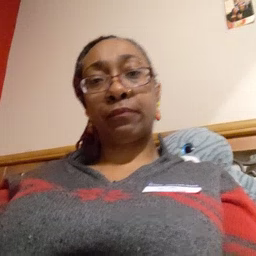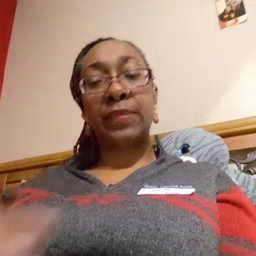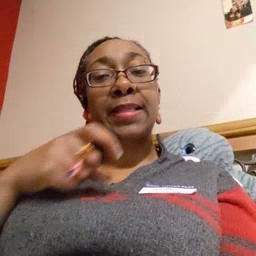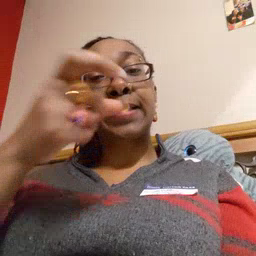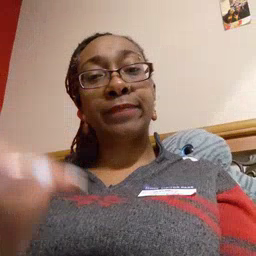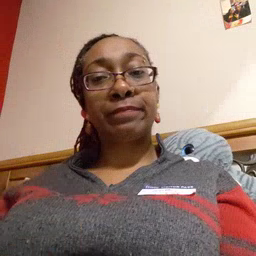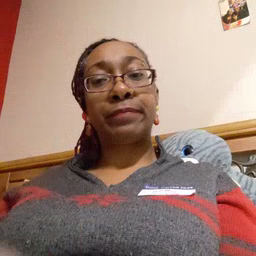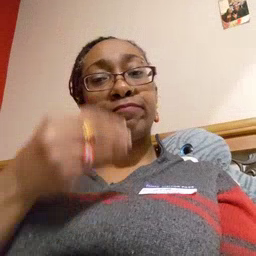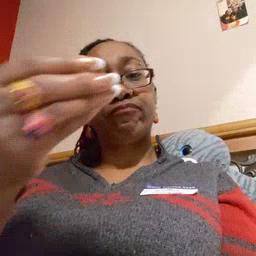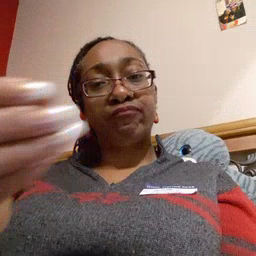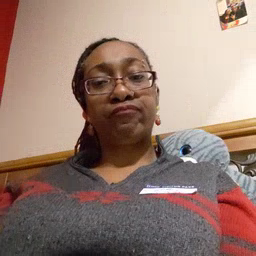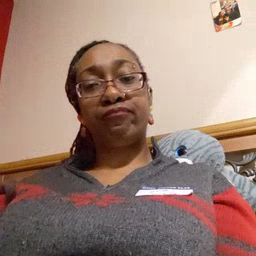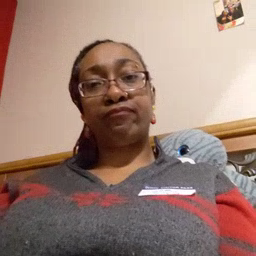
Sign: give